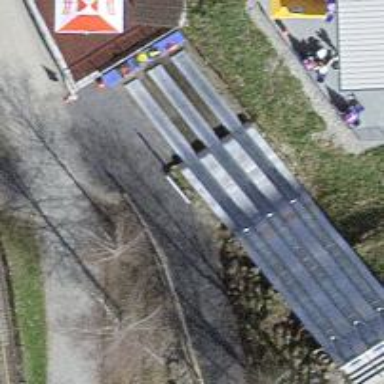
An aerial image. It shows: Playground with metal slide.